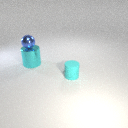
large cyan metal cylinder below small blue metal sphere